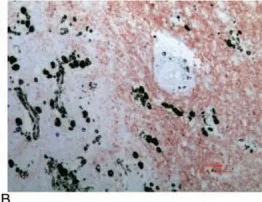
Histopathological and immunohistochemical (IHC) examinations of the postsurgical specimen. (B) HMB-45.
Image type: pathology (immunostaining)